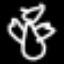
Label: angel